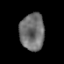
Tissue: prostate
Cell type: Myeloid cells
Senescence score: 0.3433
Nuclear area (px): 888
Mean DAPI intensity: 112.223